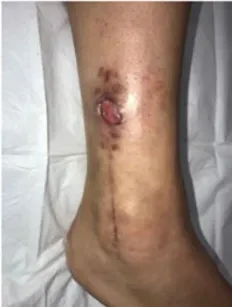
Reconstruction of a non-healing lower extremity surgical defect. Case 3:(A) Thirteen-month-old non-healing defect following open reduction and internal fixation surgery of the left ankle.
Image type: medical_photograph (other_medical_photograph)